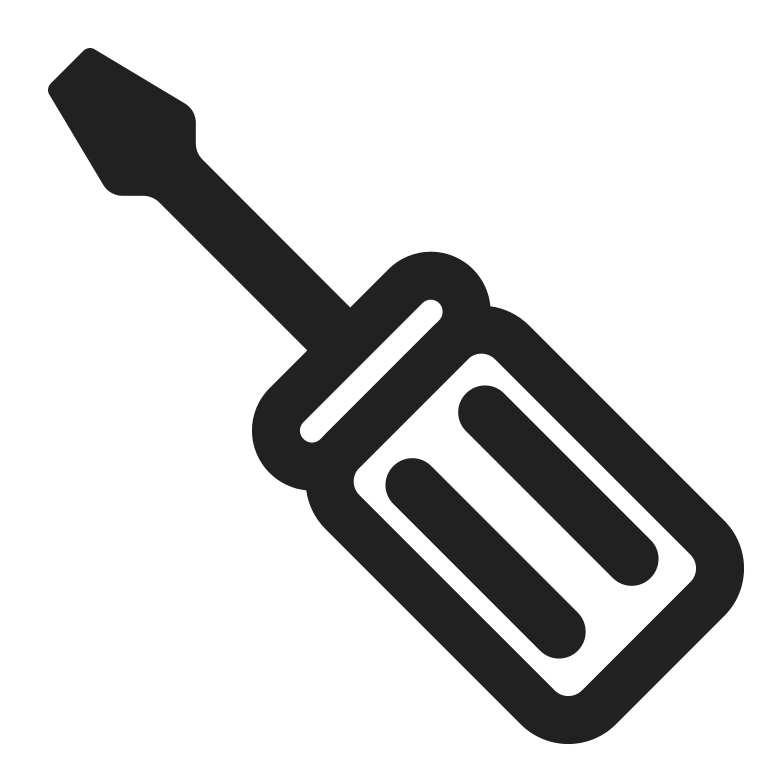
screwdriver high contrast